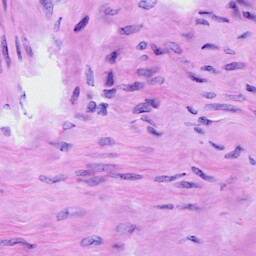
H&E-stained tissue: Cervix